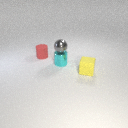
small cyan metal cylinder in front of small red rubber cylinder